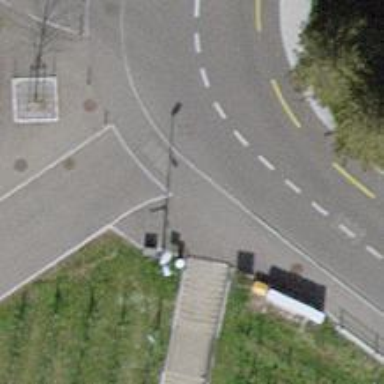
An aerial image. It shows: Uncontrolled road crossing.